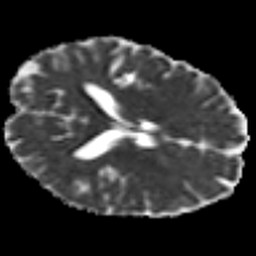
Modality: MD
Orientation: axial
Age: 43
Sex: female
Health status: healthy
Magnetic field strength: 3 T
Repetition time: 8.4 s
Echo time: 0.0926 s